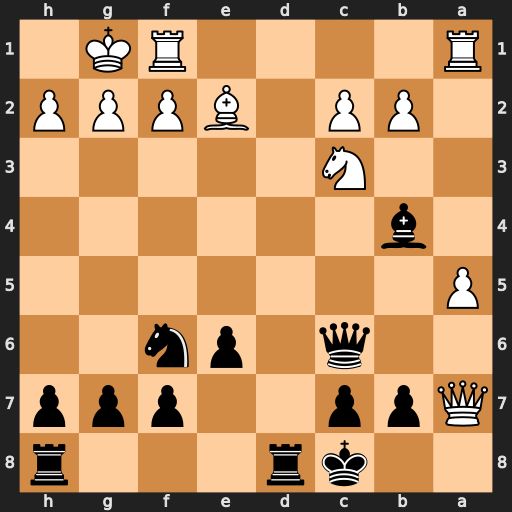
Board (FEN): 2kr3r/Qpp2ppp/2q1pn2/P7/1b6/2N5/1PP1BPPP/R4RK1
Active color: b
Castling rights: -
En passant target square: -
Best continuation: Bc5 Qa8+ Kd7 Qxd8+ Kxd8